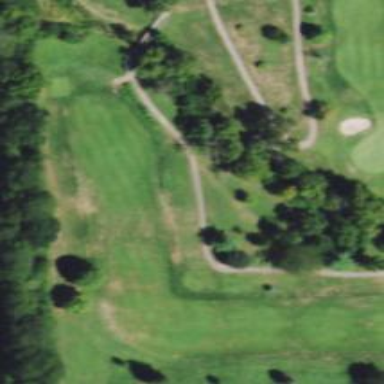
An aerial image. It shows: Path used for both walking and golf.